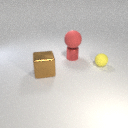
small yellow rubber sphere to the right of small red metal cylinder